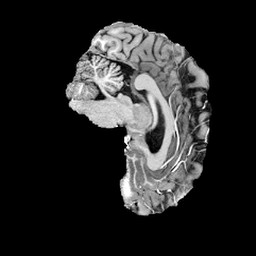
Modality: T1w
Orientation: sagittal
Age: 22
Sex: male
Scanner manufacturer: siemens
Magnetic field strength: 6.98 T
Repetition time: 6 s
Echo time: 0.00302 s